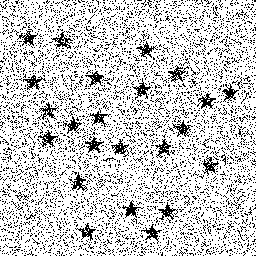
Squares: 0
Triangles: 0
Stars: 23
Total shapes: 23